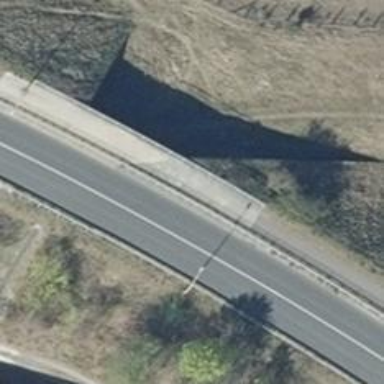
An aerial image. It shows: Asphalt path on bridge.